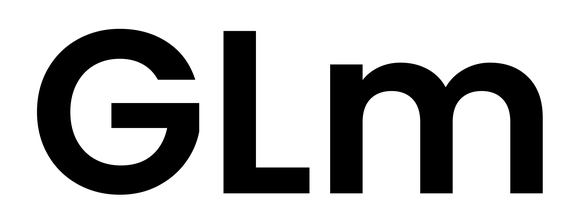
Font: Poppins-SemiBold